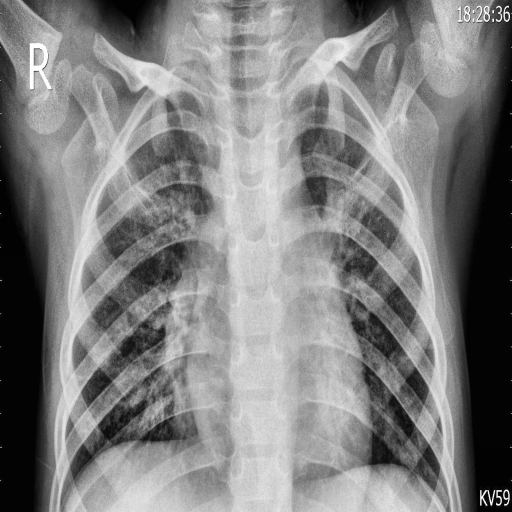
Finding: PNEUMONIA